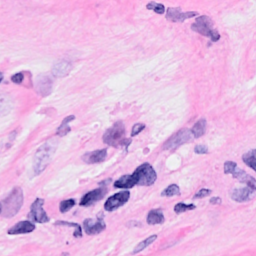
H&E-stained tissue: Breast